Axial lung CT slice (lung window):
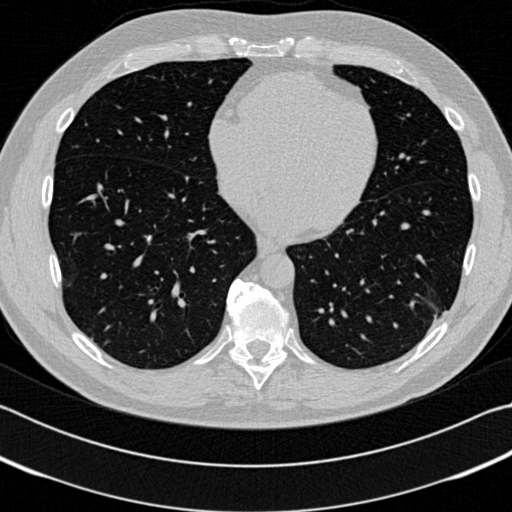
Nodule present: no